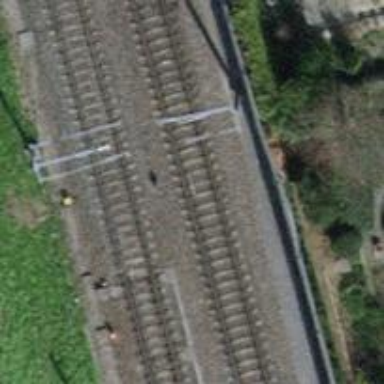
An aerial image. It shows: Railway switch.